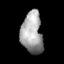
Tissue: lung
Cell type: Epithelial cells
Senescence score: 0.09403
Nuclear area (px): 866
Mean DAPI intensity: 164.048